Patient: sex F, age 65
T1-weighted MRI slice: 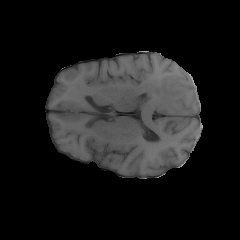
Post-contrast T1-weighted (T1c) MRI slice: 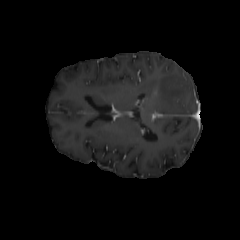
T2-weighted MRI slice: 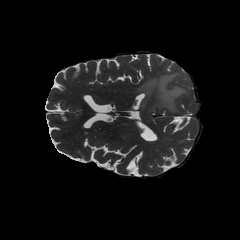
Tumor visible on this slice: yes
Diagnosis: Glioblastoma, IDH-wildtype
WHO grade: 4